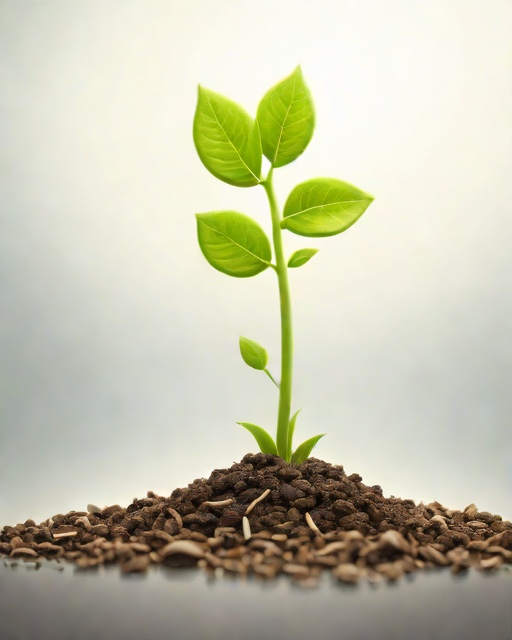
Category: Get Well